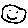
Label: smiley face